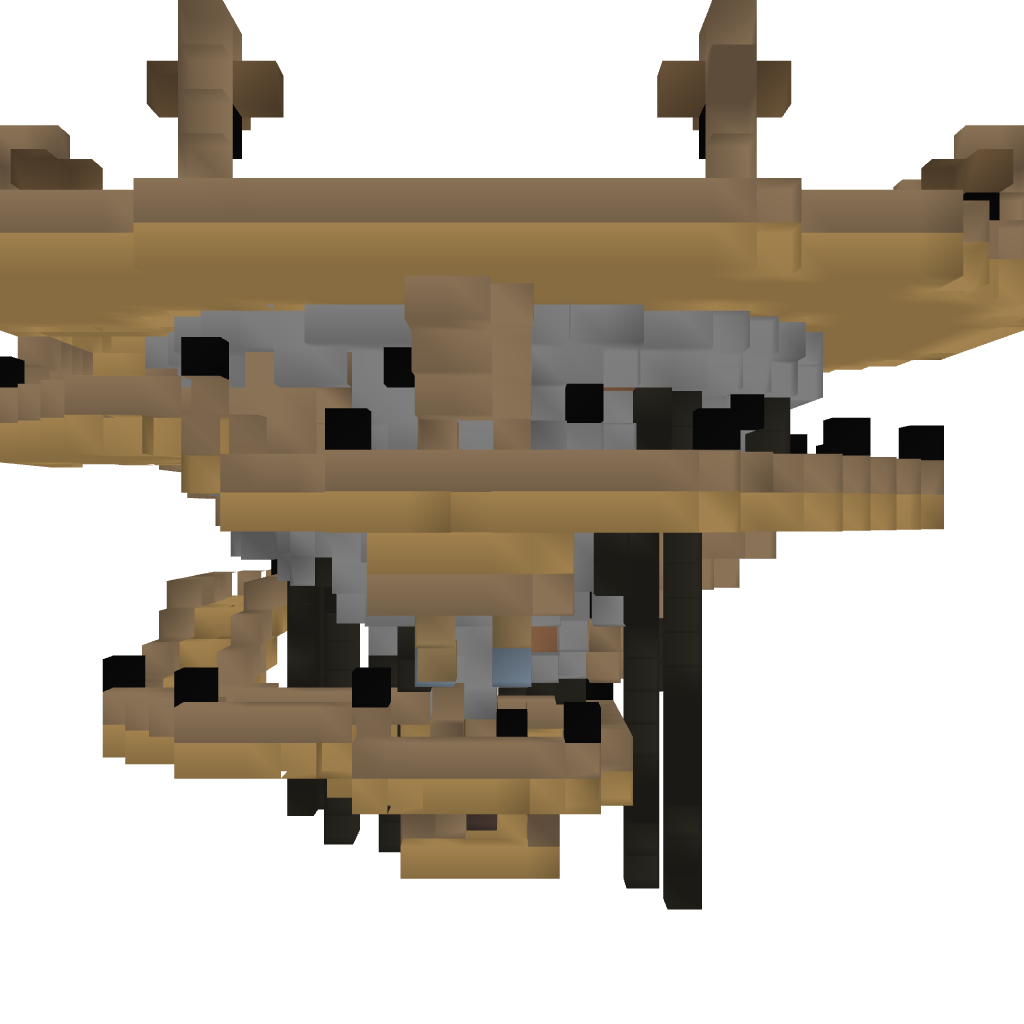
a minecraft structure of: Floating island with stairs!